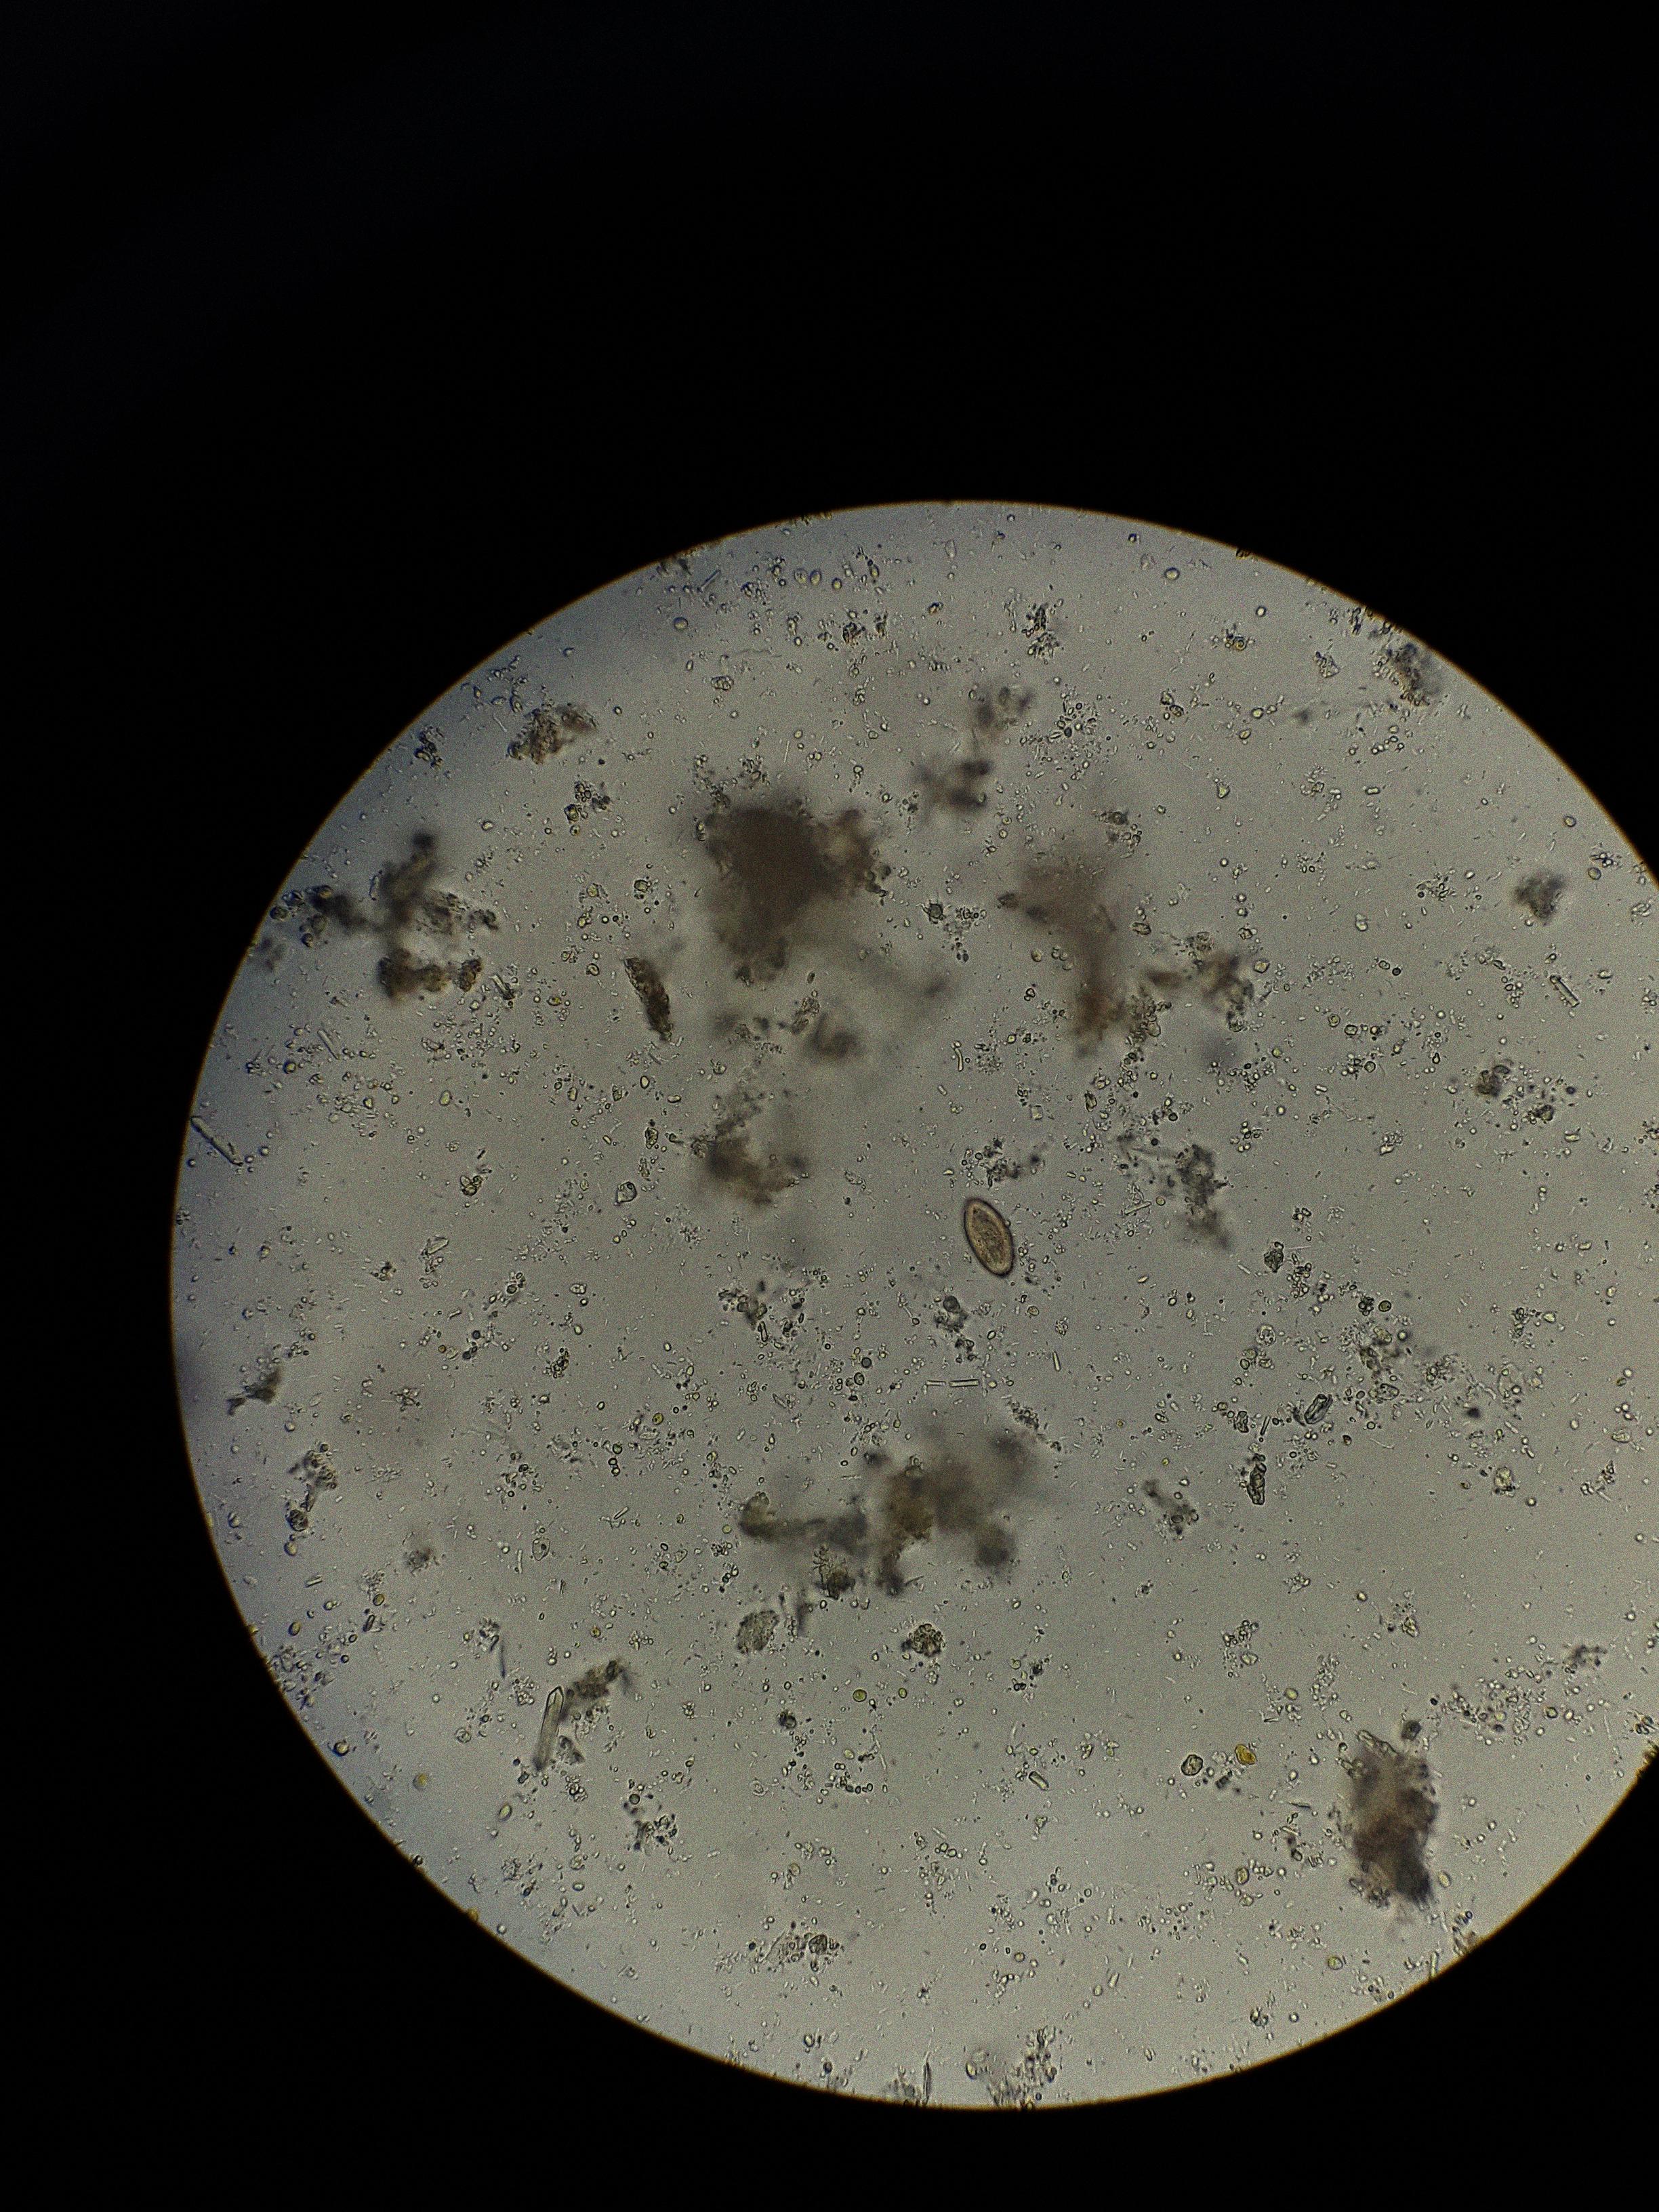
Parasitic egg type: Opisthorchis viverrine